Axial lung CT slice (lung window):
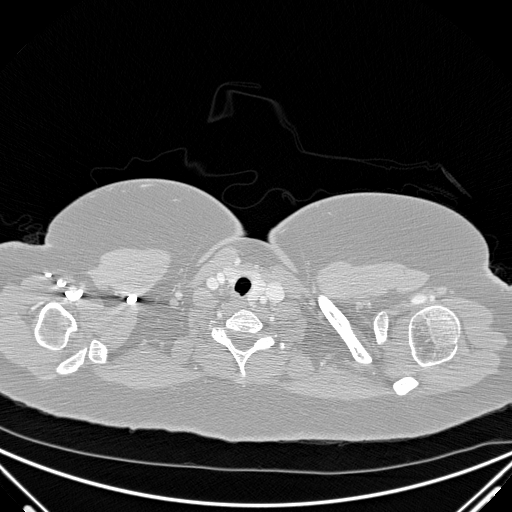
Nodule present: no